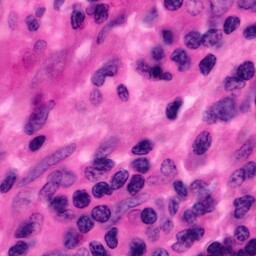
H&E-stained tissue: Pancreatic